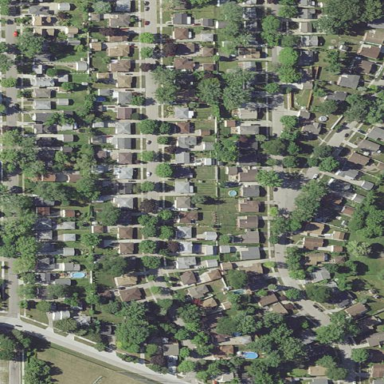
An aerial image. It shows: Residential area consisting of single-family homes.